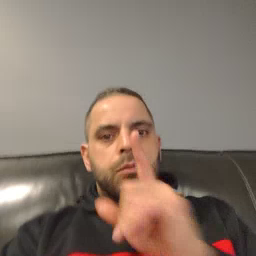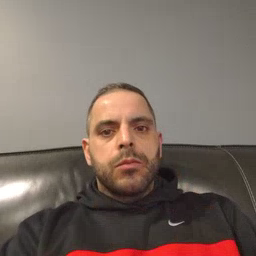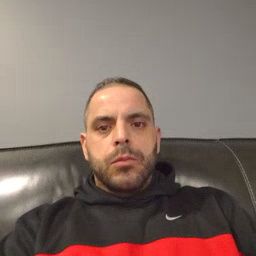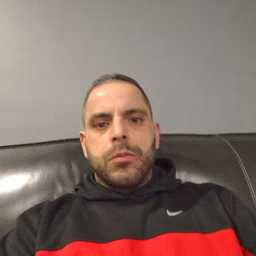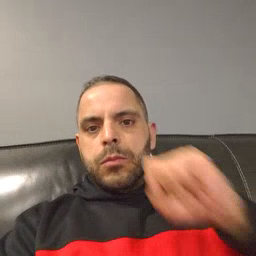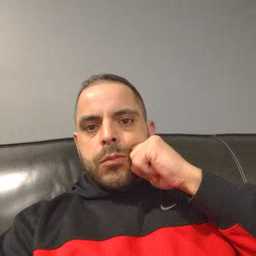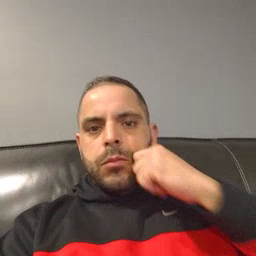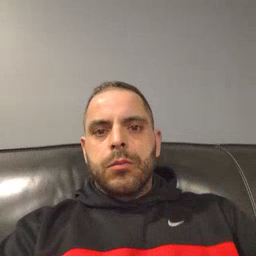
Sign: apple